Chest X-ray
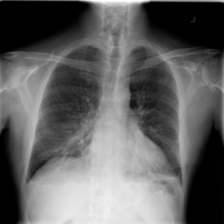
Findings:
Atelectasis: negative
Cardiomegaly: negative
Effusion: negative
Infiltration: positive
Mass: negative
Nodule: negative
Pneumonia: negative
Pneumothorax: negative
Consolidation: negative
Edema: negative
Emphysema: negative
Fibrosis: negative
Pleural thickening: negative
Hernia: negative